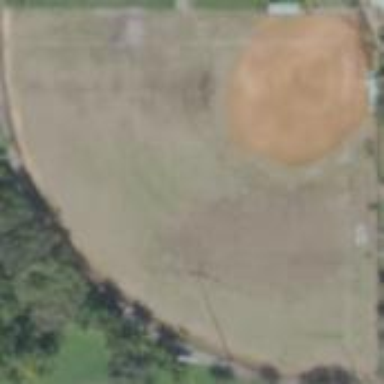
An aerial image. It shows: Baseball pitch for leisure land.